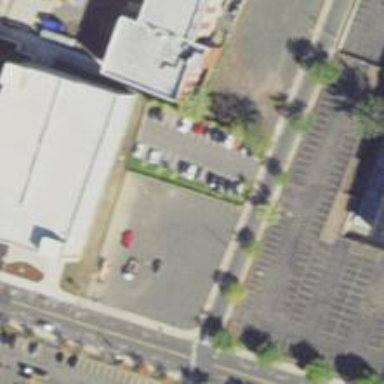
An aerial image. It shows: Multi-storey parking building.